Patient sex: F
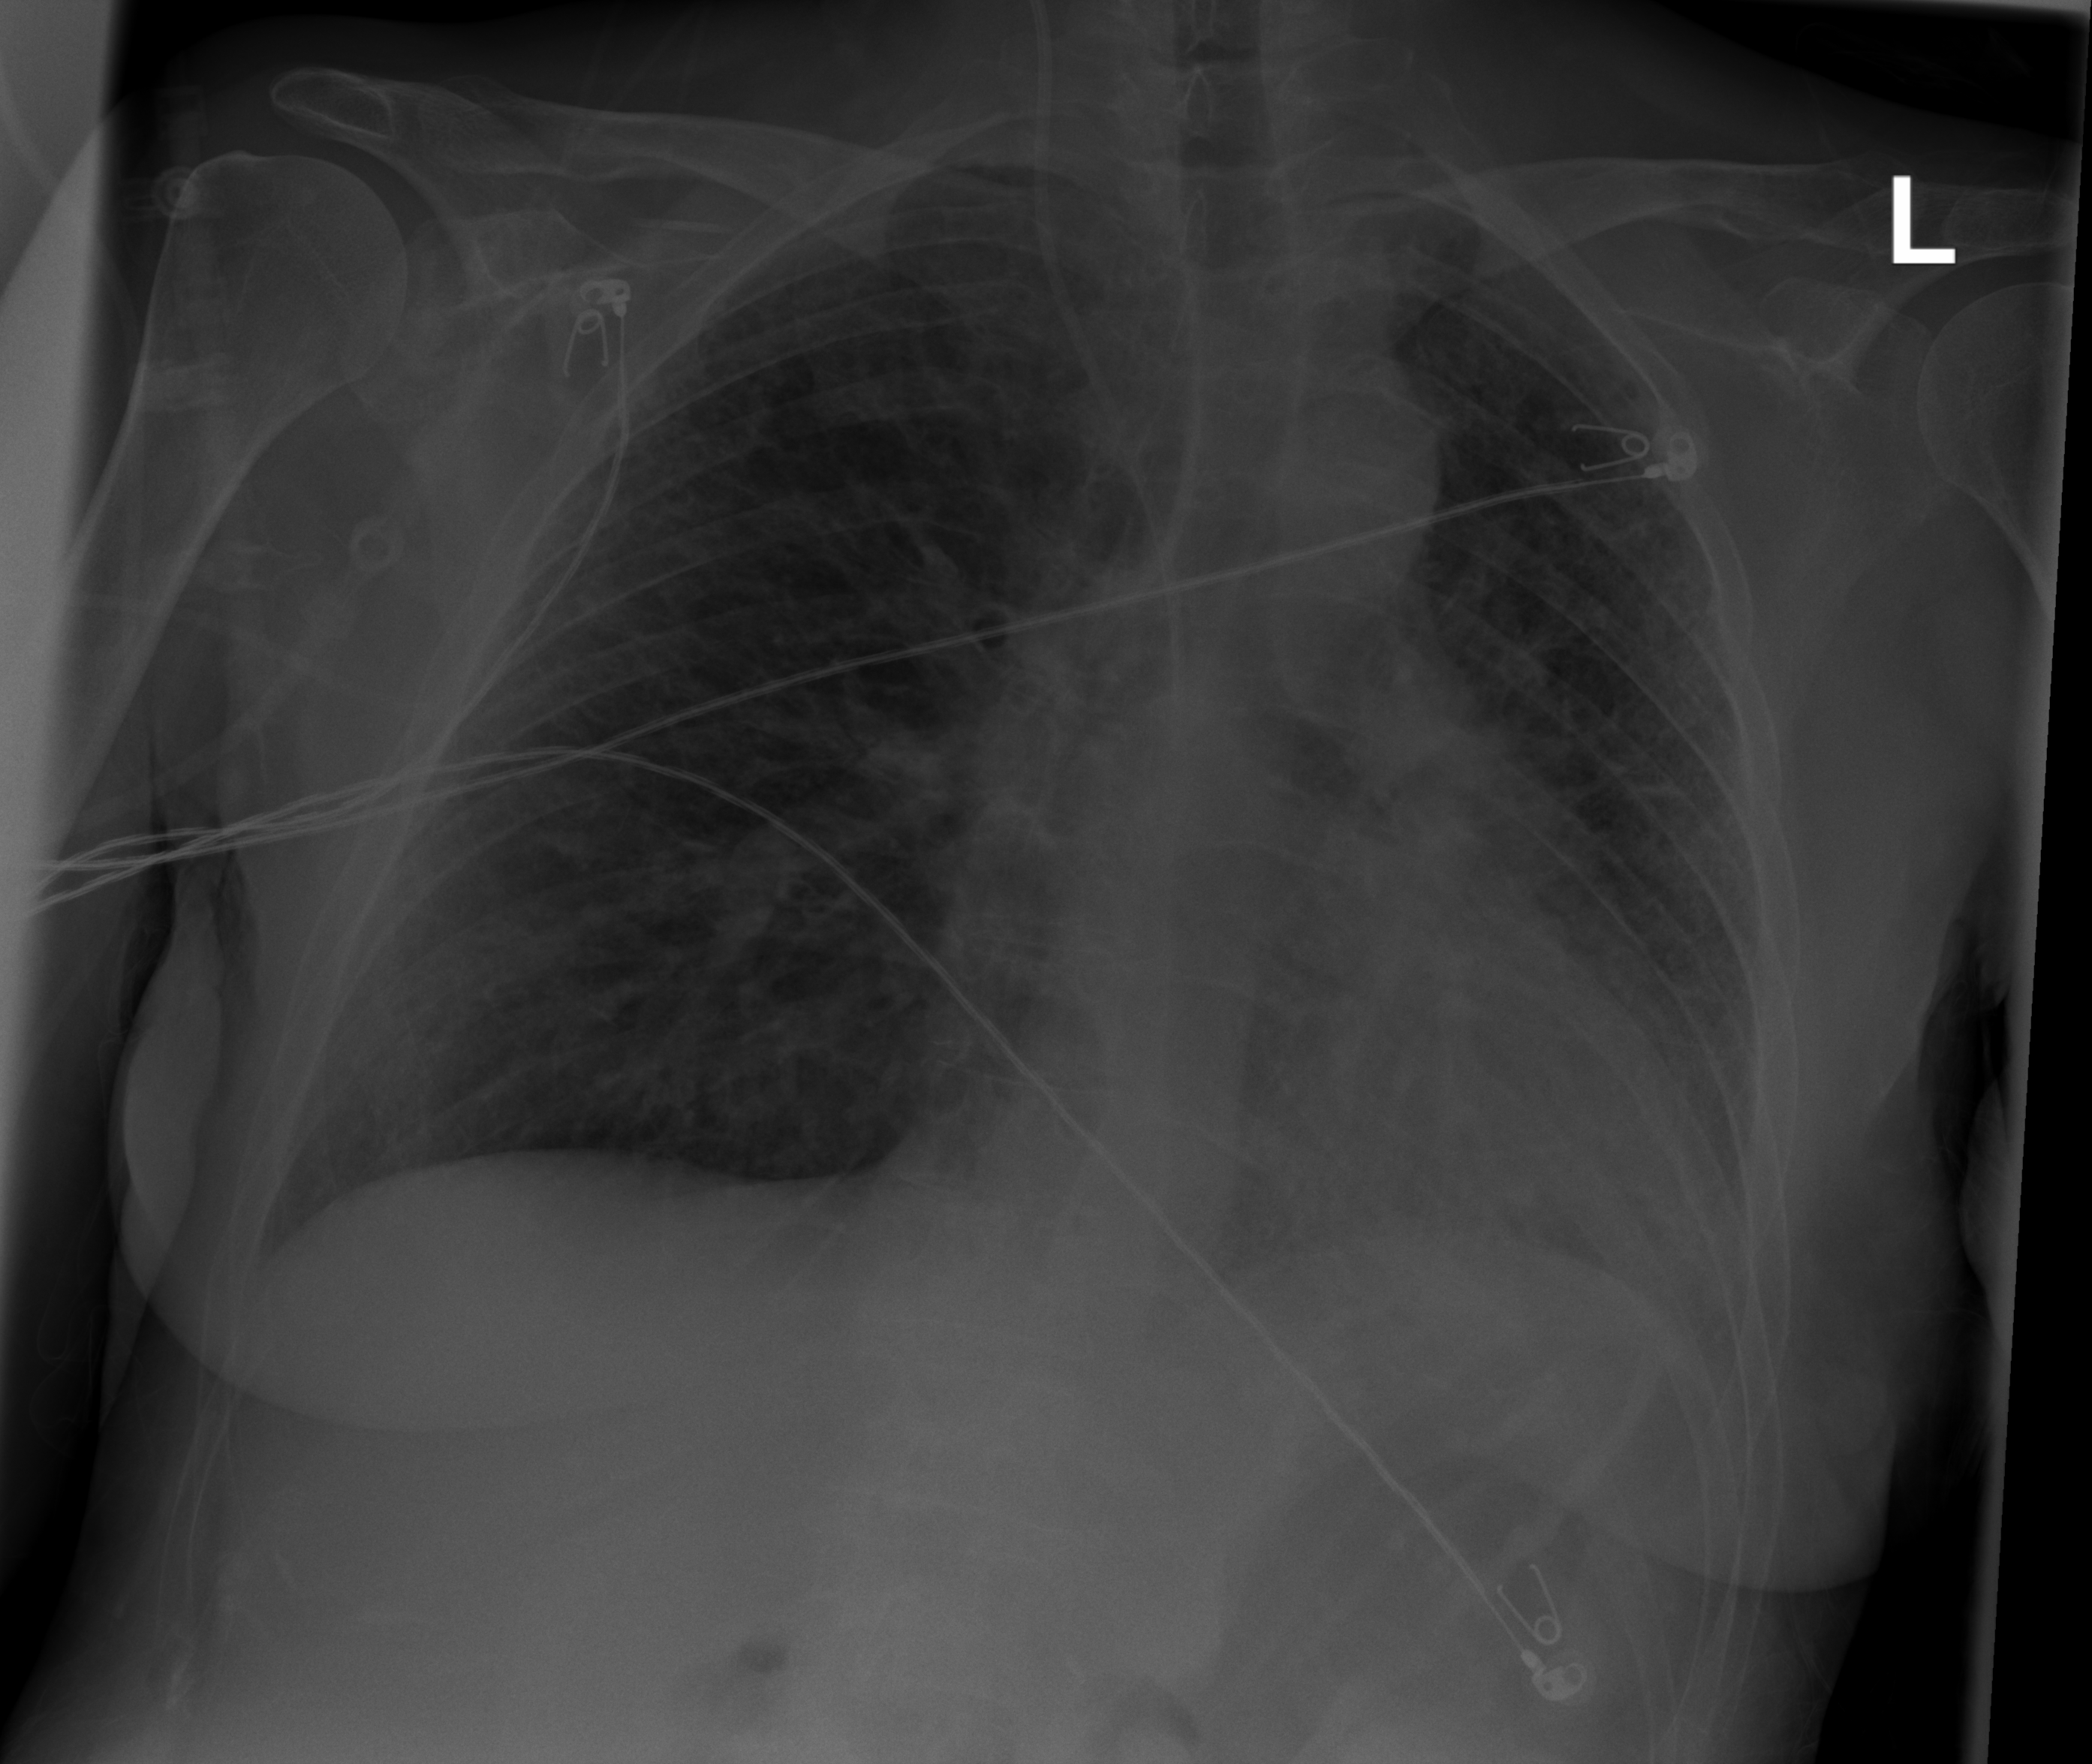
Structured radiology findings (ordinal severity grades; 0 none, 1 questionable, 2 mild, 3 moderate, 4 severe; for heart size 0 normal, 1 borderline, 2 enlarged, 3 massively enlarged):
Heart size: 0
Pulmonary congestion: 0
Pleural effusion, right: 0
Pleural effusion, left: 0
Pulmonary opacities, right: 0
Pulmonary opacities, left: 0
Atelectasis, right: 0
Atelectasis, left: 1